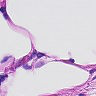
Metastatic tissue present: no